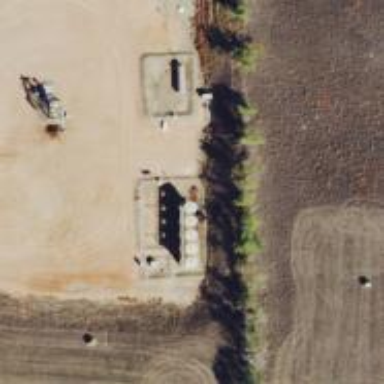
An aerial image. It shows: Storage tank that is man-made.